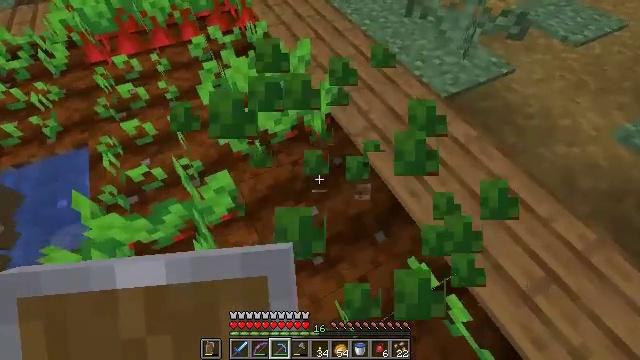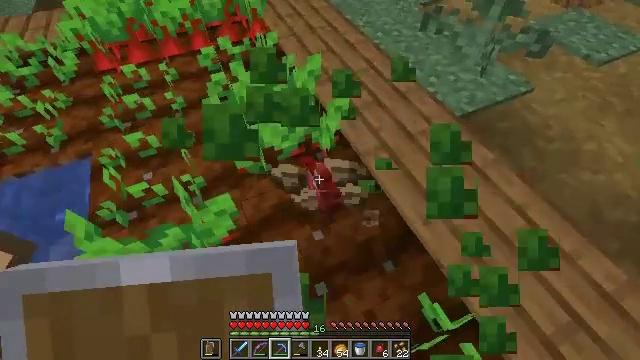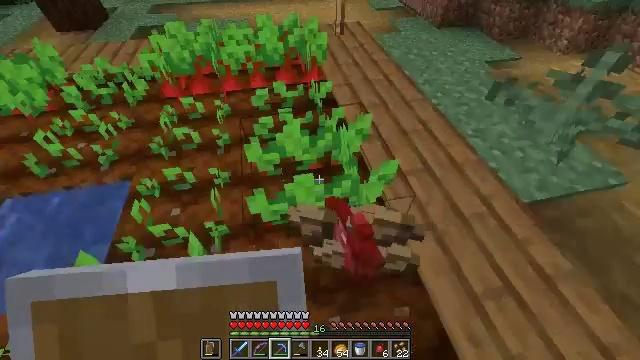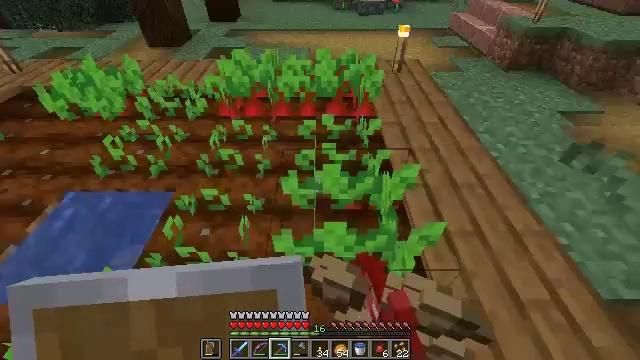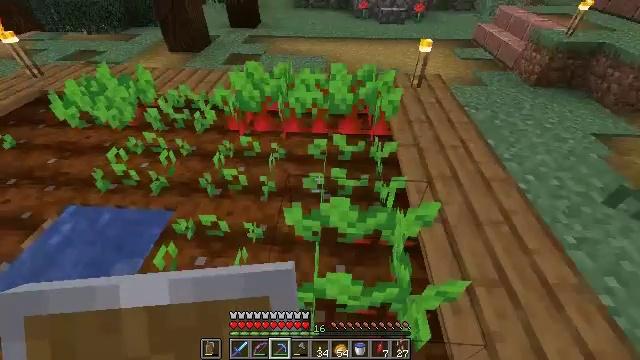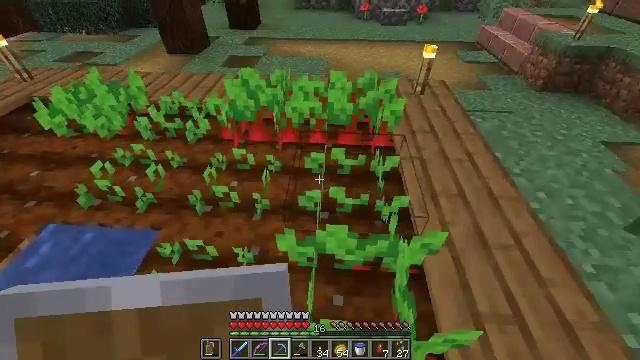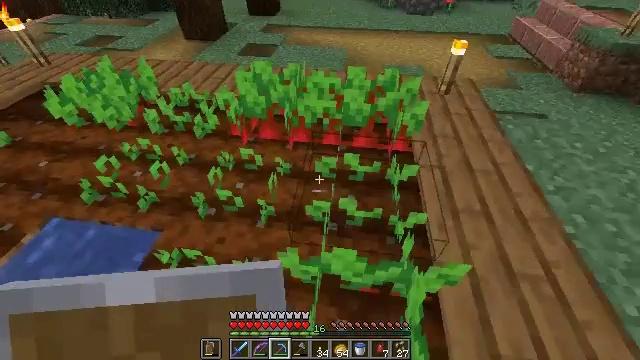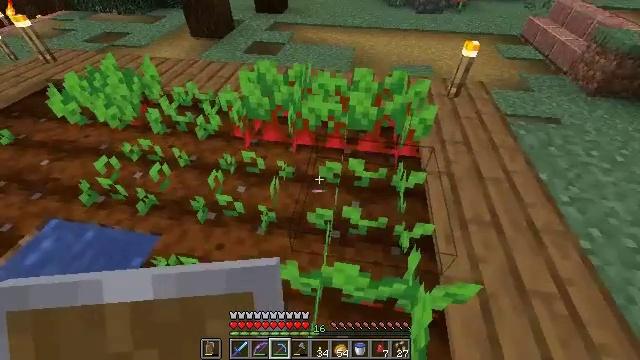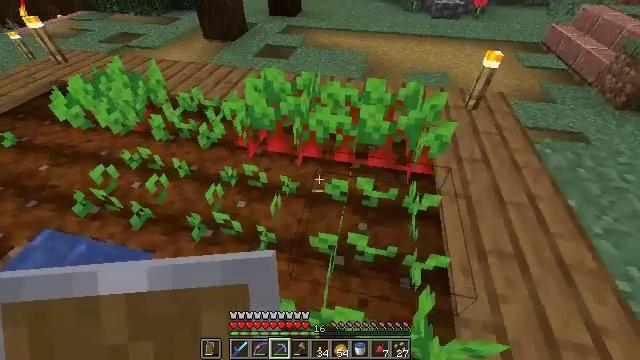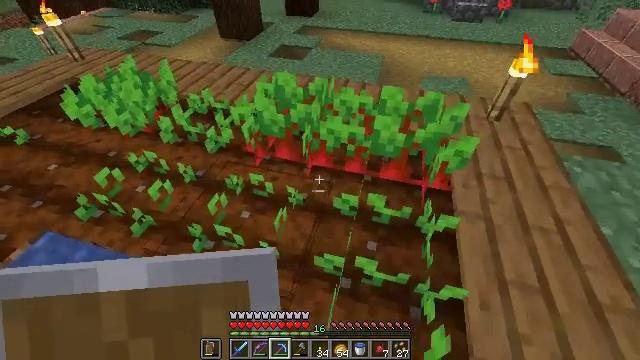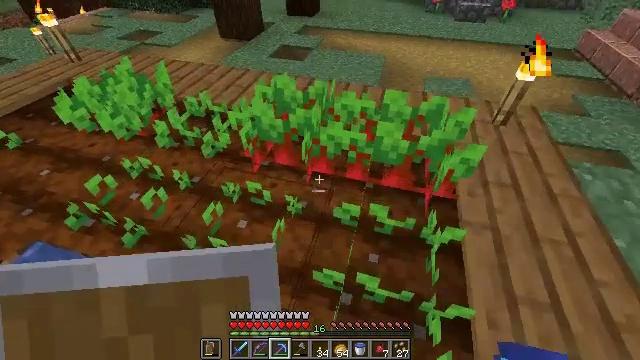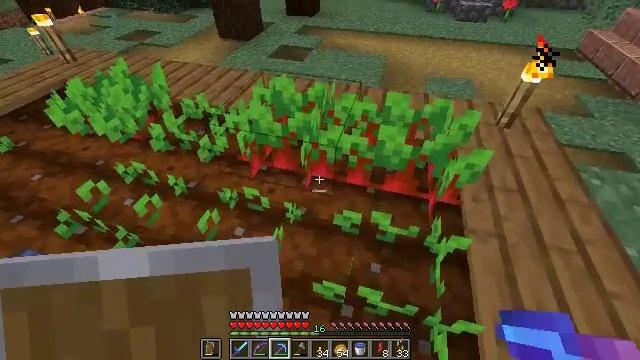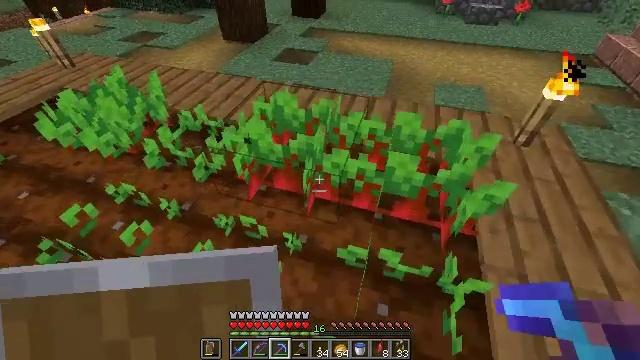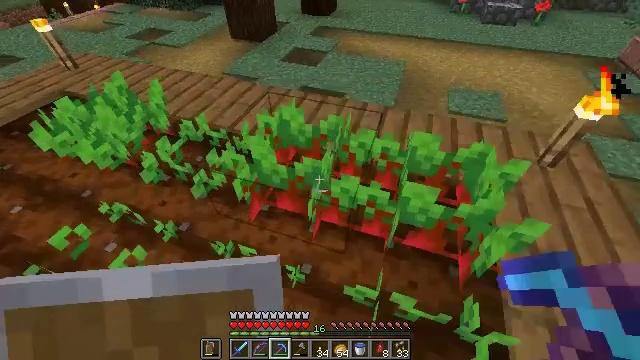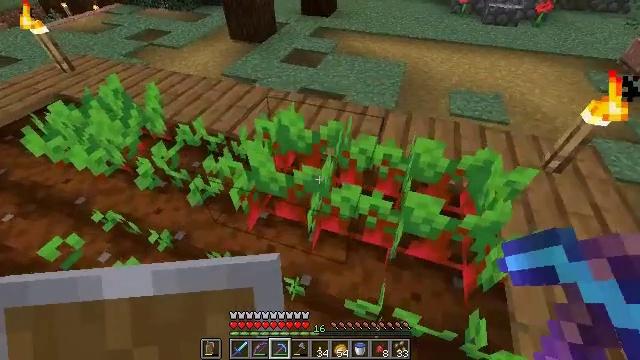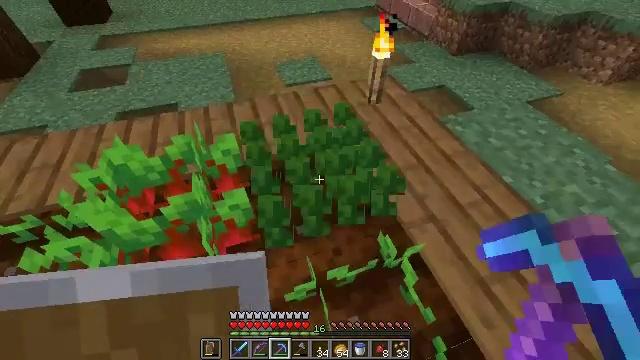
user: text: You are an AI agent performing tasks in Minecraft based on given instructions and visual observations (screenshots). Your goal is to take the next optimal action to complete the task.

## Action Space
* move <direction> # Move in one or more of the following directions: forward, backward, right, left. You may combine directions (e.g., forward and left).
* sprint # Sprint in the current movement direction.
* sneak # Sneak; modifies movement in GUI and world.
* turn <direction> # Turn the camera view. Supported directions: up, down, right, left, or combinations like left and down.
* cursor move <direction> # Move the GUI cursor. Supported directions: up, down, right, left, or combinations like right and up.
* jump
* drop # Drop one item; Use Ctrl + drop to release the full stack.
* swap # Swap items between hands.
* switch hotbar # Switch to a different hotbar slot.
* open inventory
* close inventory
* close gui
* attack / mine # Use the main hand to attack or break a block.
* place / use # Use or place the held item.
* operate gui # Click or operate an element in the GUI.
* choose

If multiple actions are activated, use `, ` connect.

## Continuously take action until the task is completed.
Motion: motion action
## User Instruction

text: Pull up beetroots from the soil.
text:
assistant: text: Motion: move forward, turn left and up
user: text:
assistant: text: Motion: move forward, turn left and up
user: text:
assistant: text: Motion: move forward, turn left and up
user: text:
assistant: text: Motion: move forward, turn left and up
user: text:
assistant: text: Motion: move forward
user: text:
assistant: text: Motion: move forward, turn left and down
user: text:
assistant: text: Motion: move forward, turn left
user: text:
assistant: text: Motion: move forward, turn left
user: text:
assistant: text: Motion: turn left
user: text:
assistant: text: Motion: no_op
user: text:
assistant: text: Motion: move forward
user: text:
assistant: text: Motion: move forward, turn left
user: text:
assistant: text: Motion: move forward, turn left
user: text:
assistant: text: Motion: no_op
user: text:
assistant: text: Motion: turn right and down, attack / mine
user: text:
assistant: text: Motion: no_op
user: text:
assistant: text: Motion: no_op
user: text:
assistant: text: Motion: no_op
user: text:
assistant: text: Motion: no_op
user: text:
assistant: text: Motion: no_op
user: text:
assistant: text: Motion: no_op
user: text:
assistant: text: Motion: turn left and down
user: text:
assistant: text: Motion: turn left and down
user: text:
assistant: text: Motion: turn left, attack / mine
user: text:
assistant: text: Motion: attack / mine
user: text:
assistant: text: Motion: attack / mine
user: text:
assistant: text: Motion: no_op
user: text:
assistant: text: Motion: no_op
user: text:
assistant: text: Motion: no_op